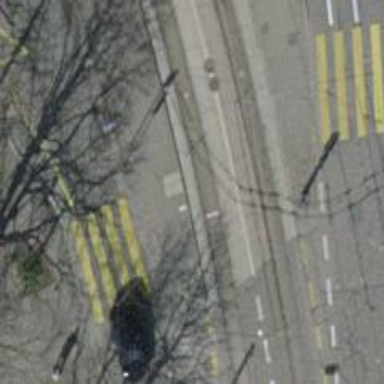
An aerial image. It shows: Tram stop with public transport stop position for trams.